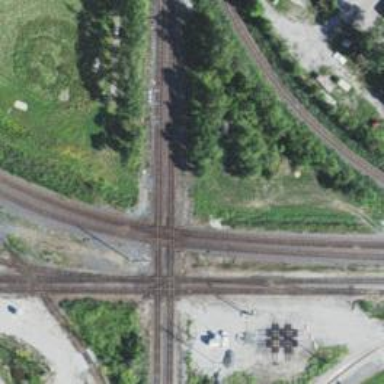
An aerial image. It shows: Railway crossing.